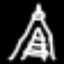
Label: The Eiffel Tower